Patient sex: F
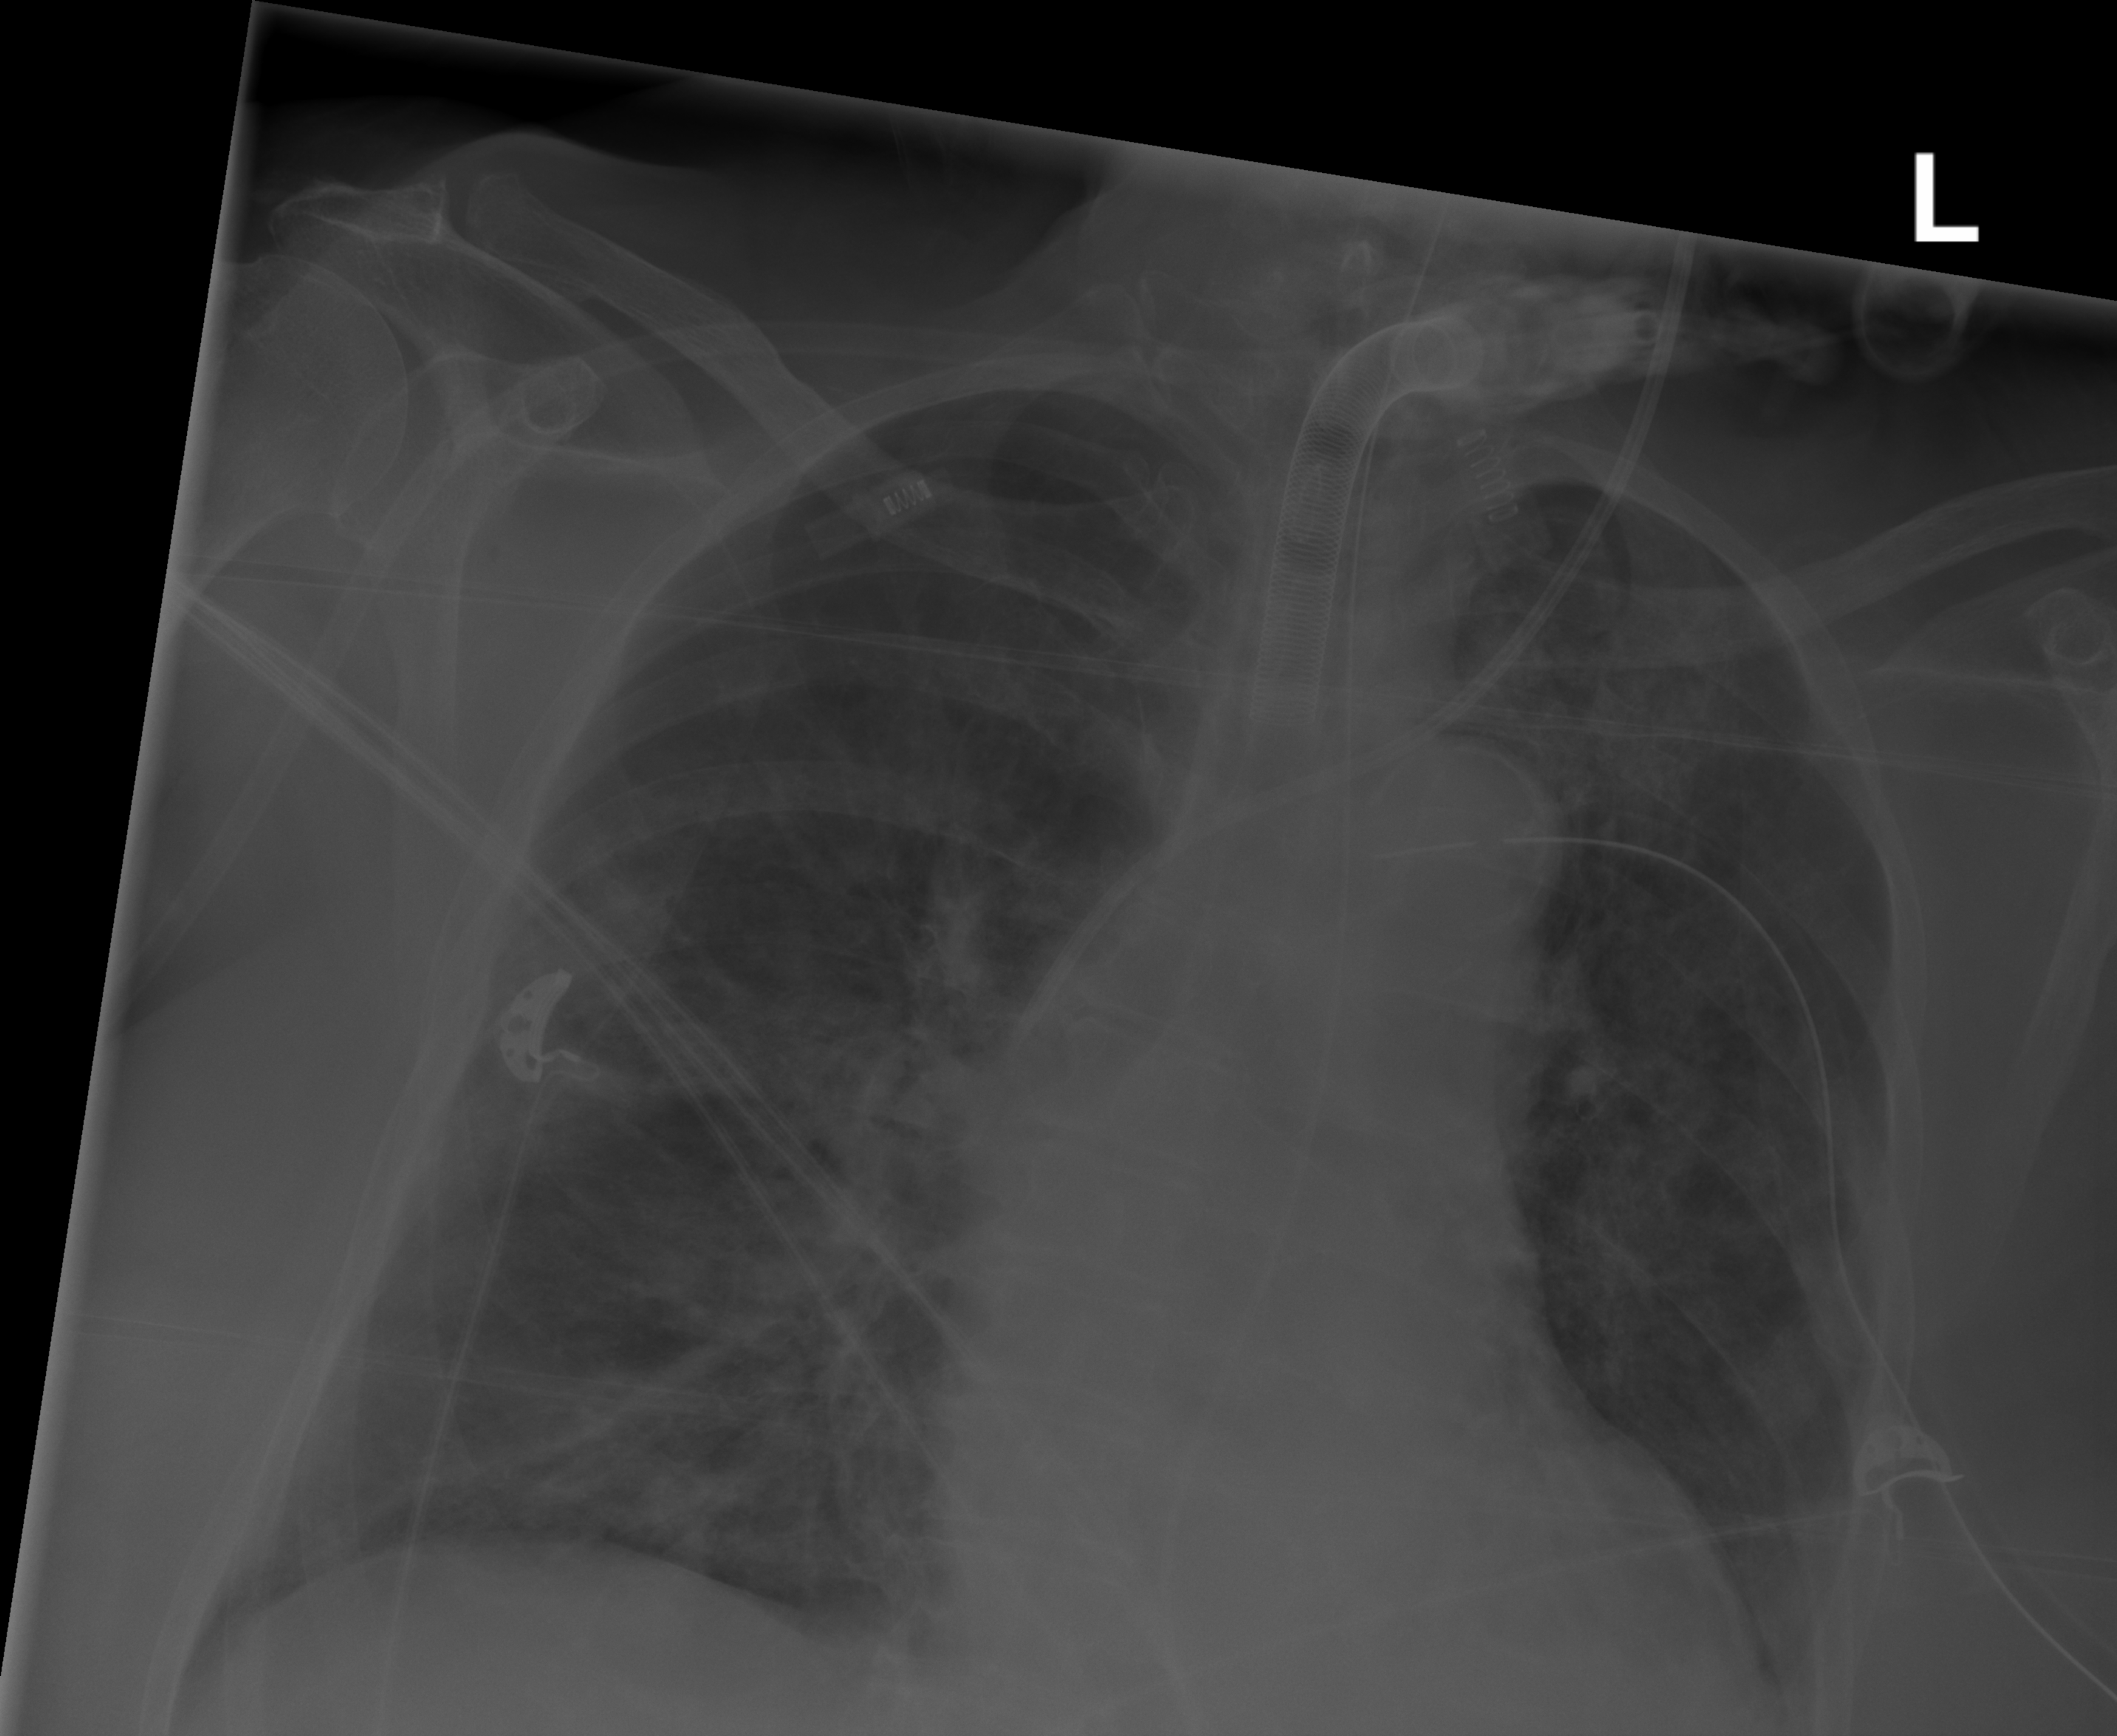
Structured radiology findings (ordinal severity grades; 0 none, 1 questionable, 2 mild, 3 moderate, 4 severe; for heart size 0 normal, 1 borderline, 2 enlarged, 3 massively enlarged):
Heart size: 1
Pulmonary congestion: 0
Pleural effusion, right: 0
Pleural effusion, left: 2
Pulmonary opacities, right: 3
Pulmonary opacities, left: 3
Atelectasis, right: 0
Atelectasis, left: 2